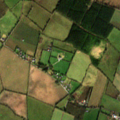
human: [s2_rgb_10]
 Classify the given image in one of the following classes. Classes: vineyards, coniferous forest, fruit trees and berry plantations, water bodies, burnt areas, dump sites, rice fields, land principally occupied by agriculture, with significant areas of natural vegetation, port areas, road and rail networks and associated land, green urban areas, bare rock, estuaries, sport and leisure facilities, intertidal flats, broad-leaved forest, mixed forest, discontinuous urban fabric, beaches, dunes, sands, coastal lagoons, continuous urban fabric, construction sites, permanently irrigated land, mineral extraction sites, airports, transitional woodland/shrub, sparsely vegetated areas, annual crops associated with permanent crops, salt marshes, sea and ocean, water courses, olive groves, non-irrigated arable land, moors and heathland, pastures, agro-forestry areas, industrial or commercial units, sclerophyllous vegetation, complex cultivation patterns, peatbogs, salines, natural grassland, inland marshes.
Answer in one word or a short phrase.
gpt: non-irrigated arable land, pastures, coniferous forest